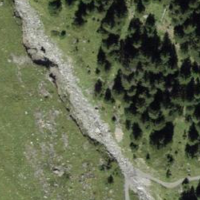
EUNIS habitat code: 23
Species observed at this site:
Capra ibex